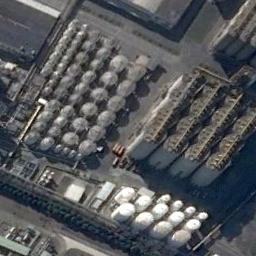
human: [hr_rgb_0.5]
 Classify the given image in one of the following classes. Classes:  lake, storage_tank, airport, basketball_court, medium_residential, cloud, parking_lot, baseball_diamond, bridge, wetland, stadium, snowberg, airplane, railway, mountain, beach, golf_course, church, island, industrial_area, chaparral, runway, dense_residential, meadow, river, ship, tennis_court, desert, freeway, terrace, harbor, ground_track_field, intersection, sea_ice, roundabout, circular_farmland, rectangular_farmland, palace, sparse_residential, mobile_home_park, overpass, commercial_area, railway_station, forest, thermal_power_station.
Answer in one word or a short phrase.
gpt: storage_tank